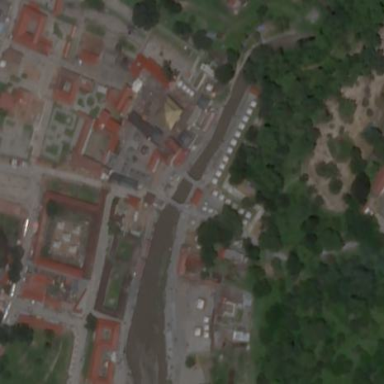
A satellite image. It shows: Religious site.